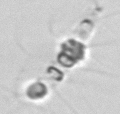
Label: Chaetoceros_socialis